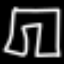
Label: pants